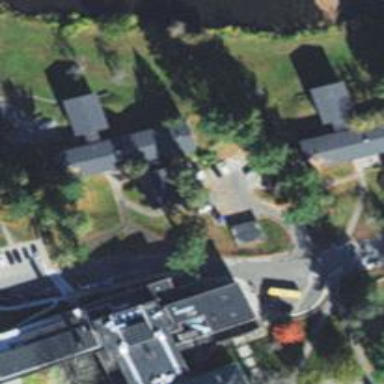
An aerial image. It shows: Dormitory building.